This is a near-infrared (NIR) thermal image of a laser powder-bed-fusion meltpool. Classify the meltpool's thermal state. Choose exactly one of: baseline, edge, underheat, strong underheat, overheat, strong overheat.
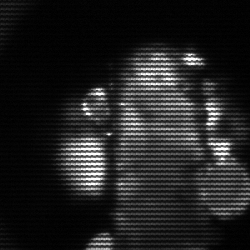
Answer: strong underheat